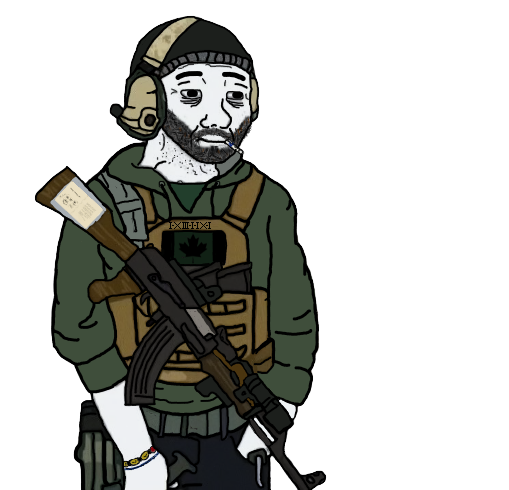
Label: 5_Doomer